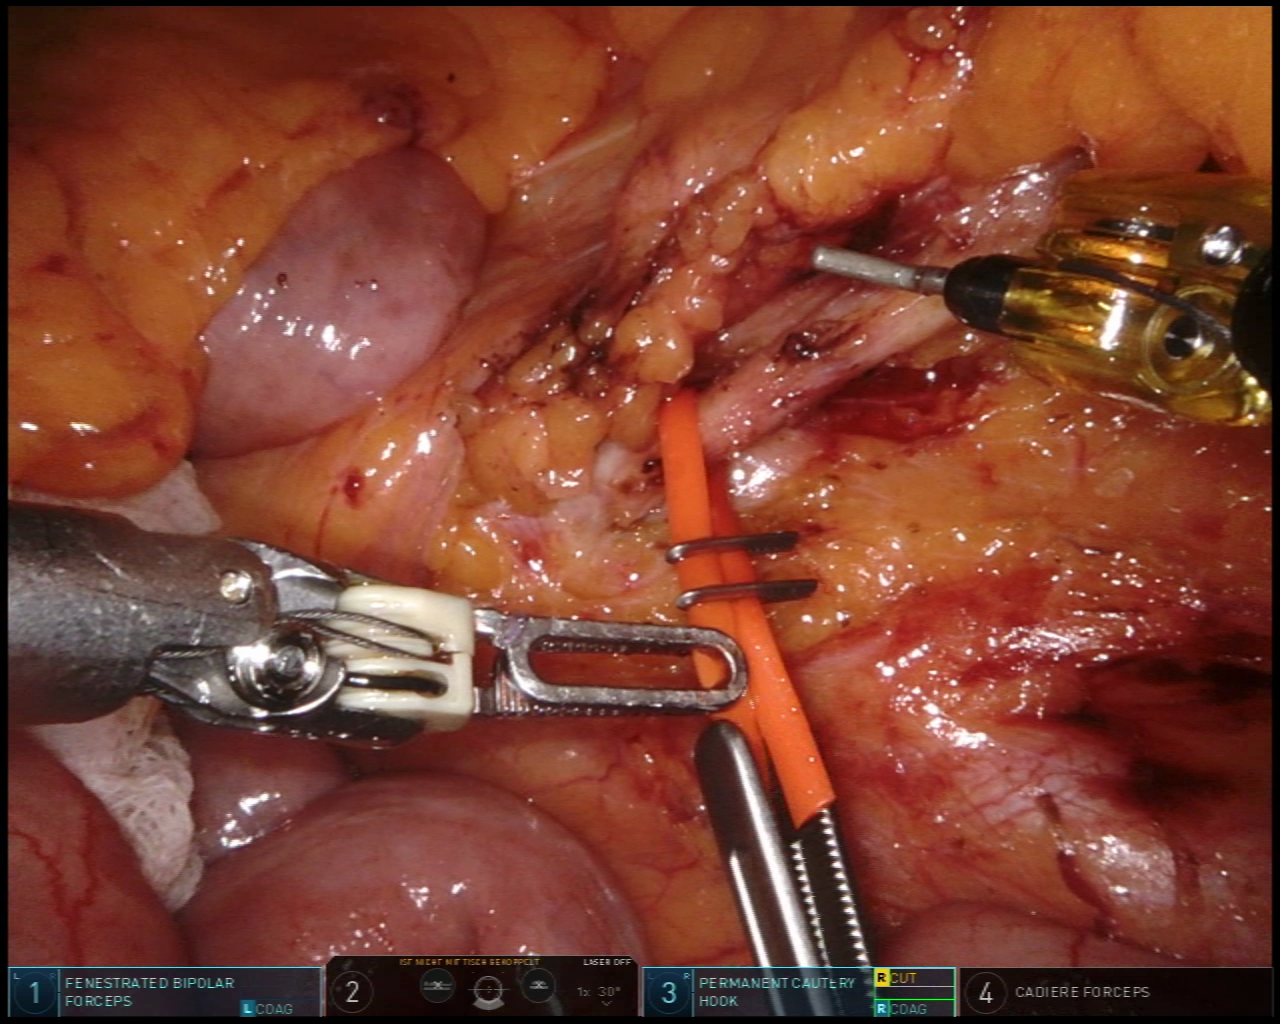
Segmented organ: small_intestine
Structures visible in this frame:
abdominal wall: no
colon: no
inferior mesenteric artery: yes
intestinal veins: no
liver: no
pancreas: no
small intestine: yes
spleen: no
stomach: no
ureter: yes
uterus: no
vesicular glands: no